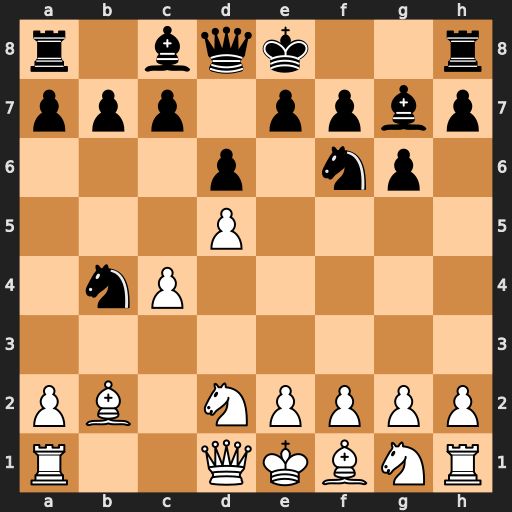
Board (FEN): r1bqk2r/ppp1ppbp/3p1np1/3P4/1nP5/8/PB1NPPPP/R2QKBNR
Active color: w
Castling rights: KQkq
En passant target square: -
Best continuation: Qa4+ c6 Qxb4